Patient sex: M
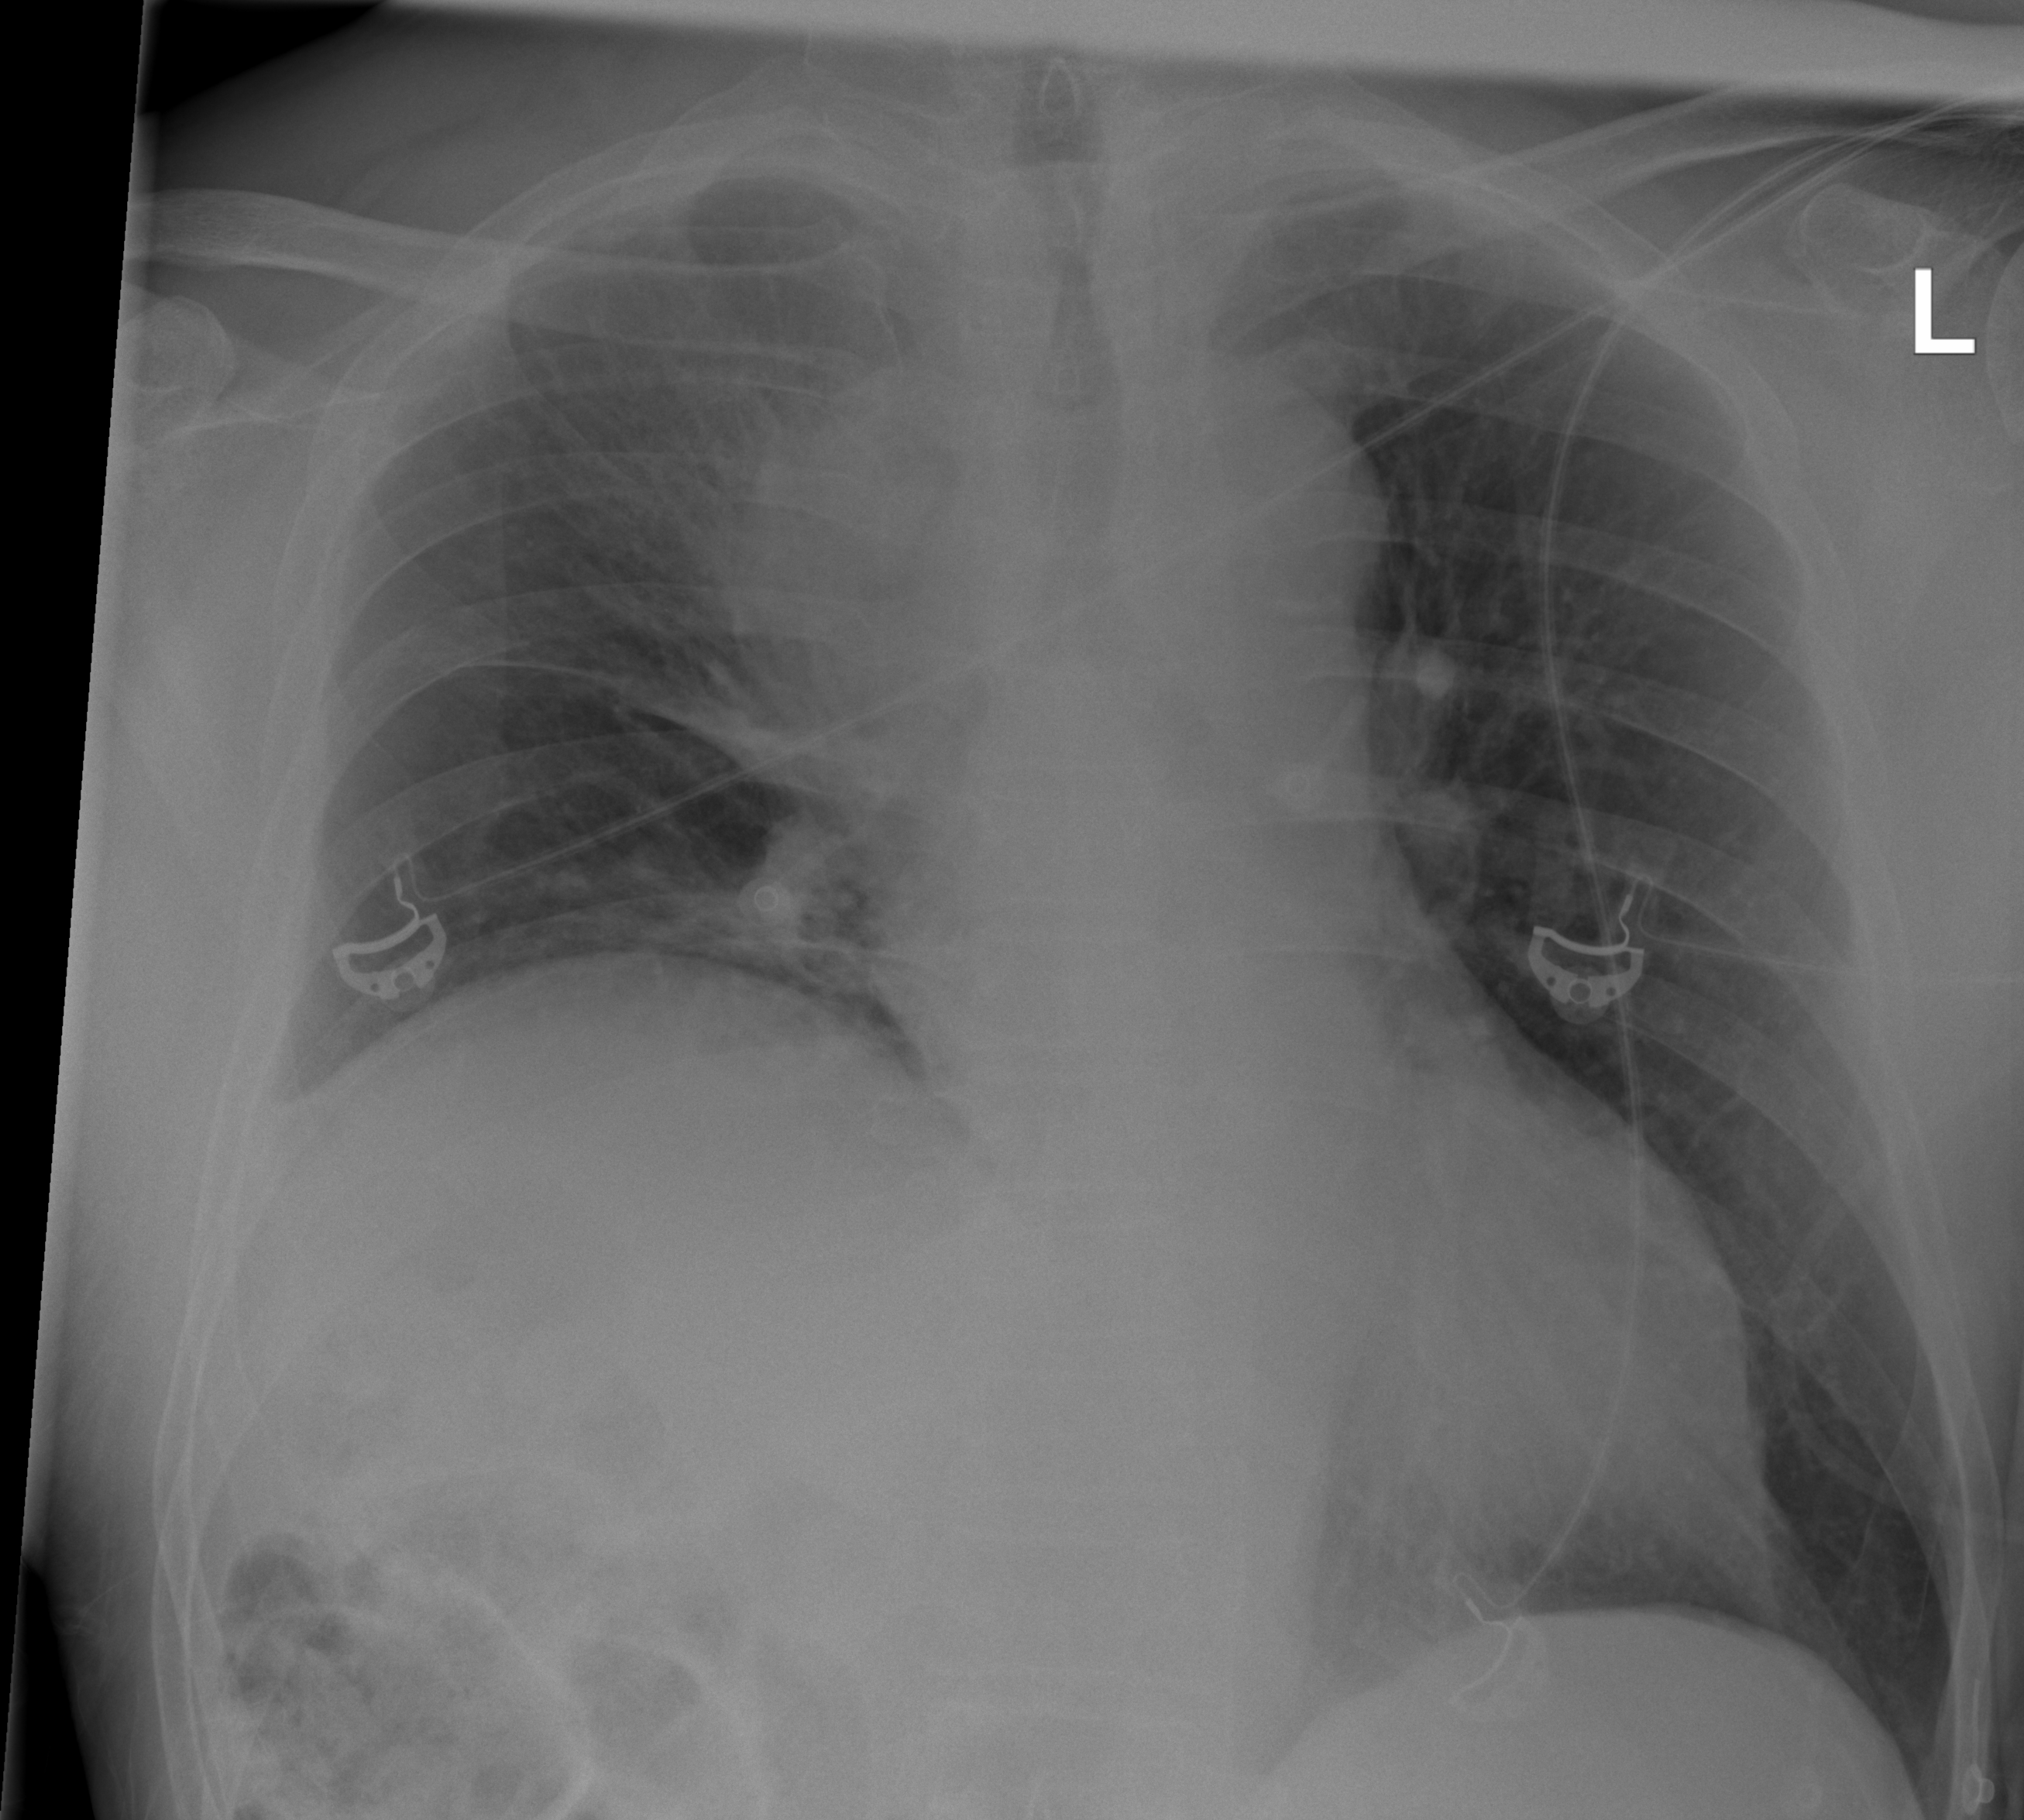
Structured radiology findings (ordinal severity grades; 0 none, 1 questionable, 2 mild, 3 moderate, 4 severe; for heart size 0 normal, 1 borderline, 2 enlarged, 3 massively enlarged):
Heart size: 0
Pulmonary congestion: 0
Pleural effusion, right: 1
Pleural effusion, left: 0
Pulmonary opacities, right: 1
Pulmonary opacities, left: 0
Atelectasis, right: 2
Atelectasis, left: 0